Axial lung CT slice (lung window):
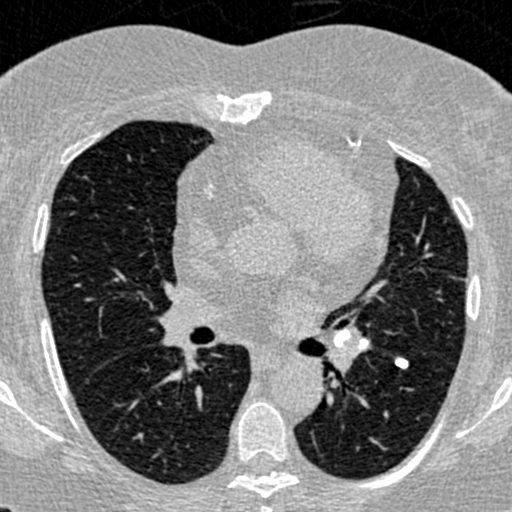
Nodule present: yes
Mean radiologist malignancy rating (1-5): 1